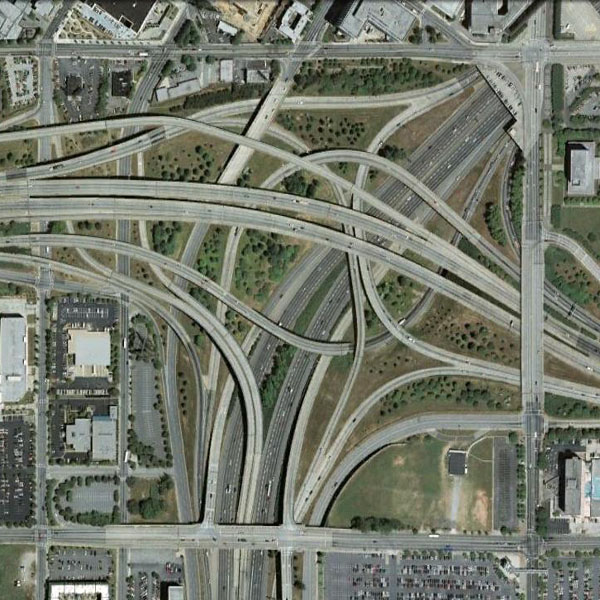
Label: Viaduct